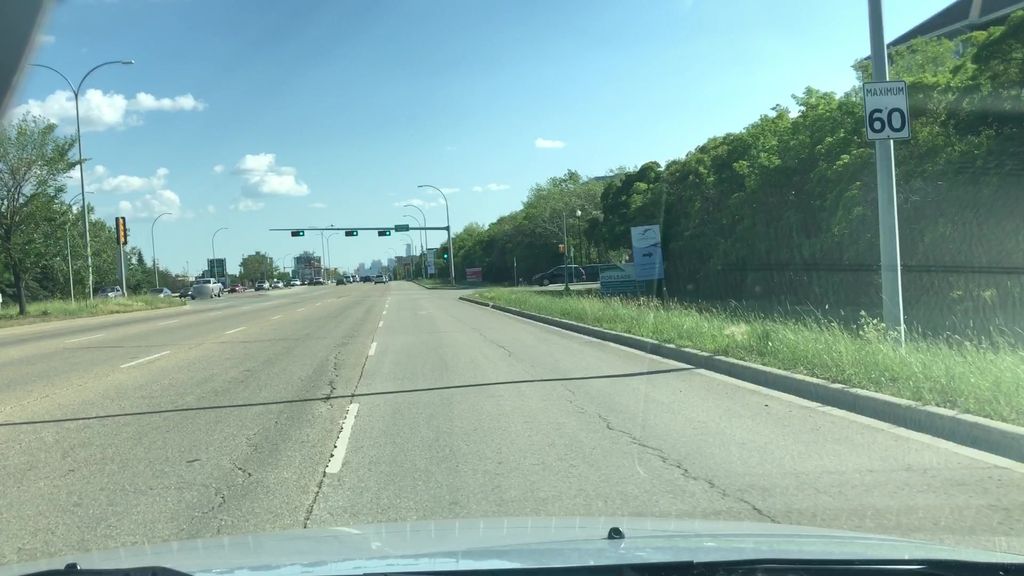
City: edmonton